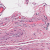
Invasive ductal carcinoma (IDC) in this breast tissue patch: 0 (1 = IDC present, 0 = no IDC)